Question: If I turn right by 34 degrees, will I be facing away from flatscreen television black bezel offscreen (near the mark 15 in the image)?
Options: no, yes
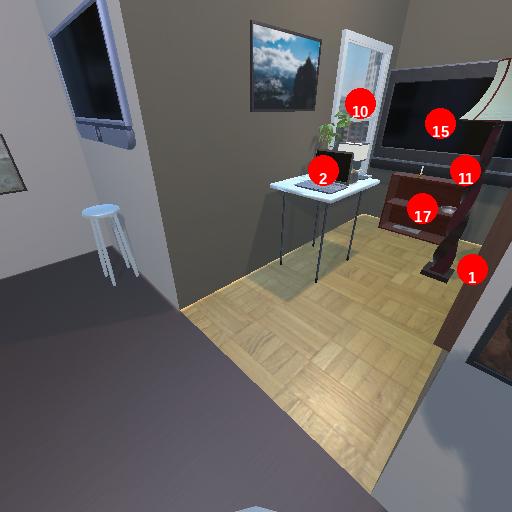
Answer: no